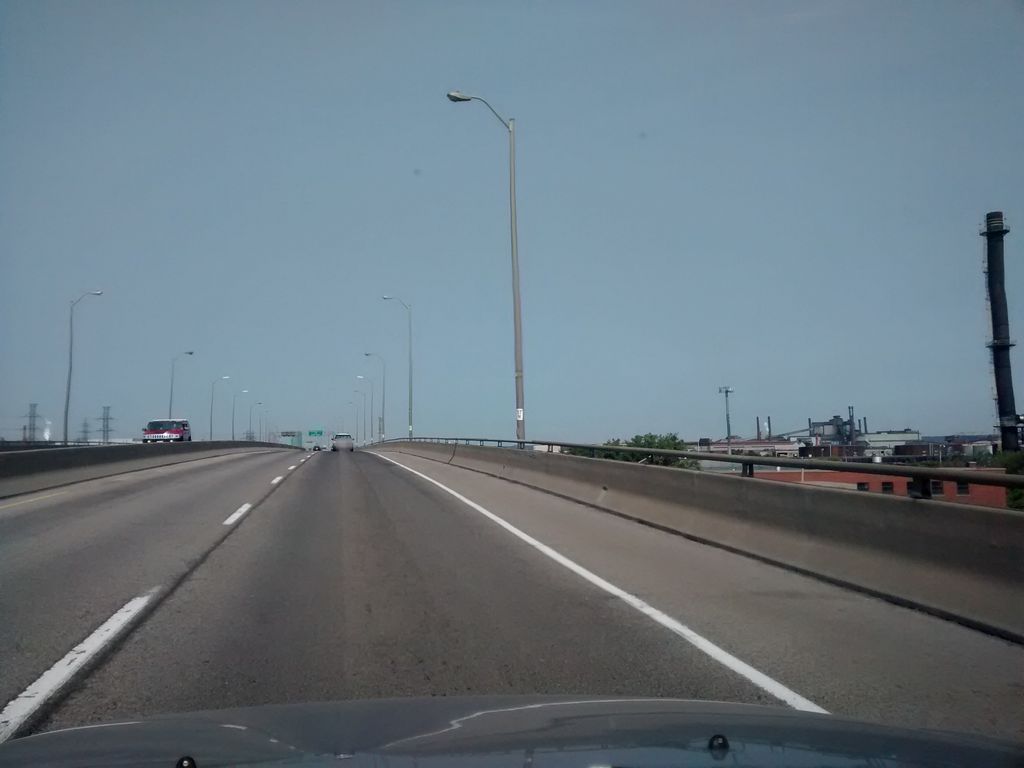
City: hamilton